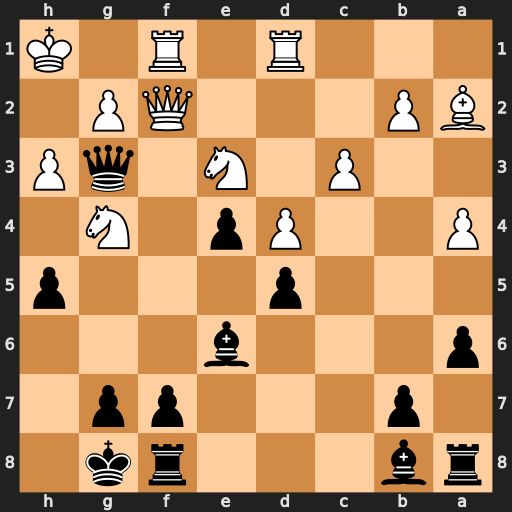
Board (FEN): rb3rk1/1p3pp1/p3b3/3p3p/P2Pp1N1/2P1N1qP/BP3QP1/3R1R1K
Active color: b
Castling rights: -
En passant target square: -
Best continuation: hxg4 Qxg3 Bxg3